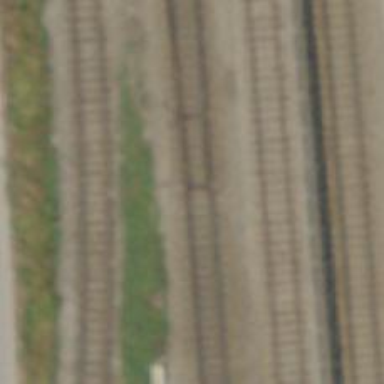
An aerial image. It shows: Railway switch.